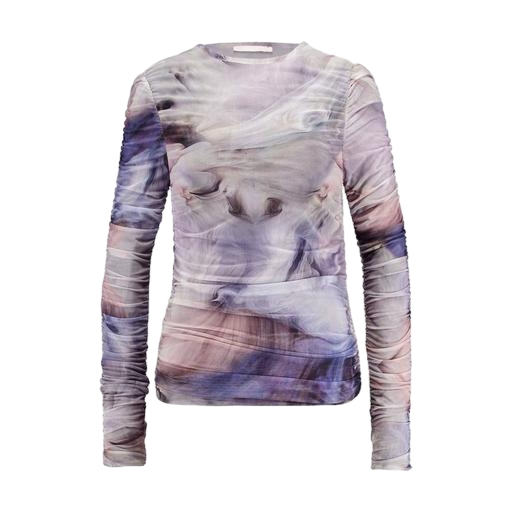
multicolor sheer longsleeved shirt, multicolor longsleeve mesh, multicolor bae bae layering top, white background